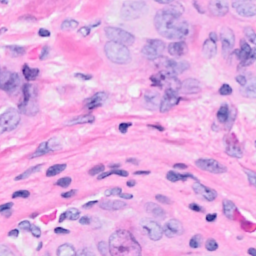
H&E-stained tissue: Breast